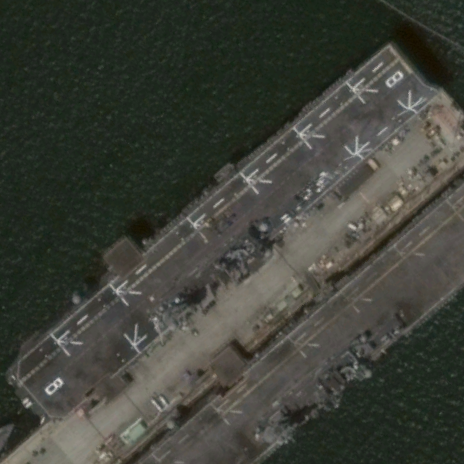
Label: assault